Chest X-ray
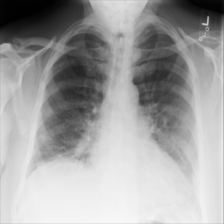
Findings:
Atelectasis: positive
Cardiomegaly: positive
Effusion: positive
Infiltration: negative
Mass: negative
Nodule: negative
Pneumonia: negative
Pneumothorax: negative
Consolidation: negative
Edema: negative
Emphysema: negative
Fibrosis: negative
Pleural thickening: negative
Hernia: negative